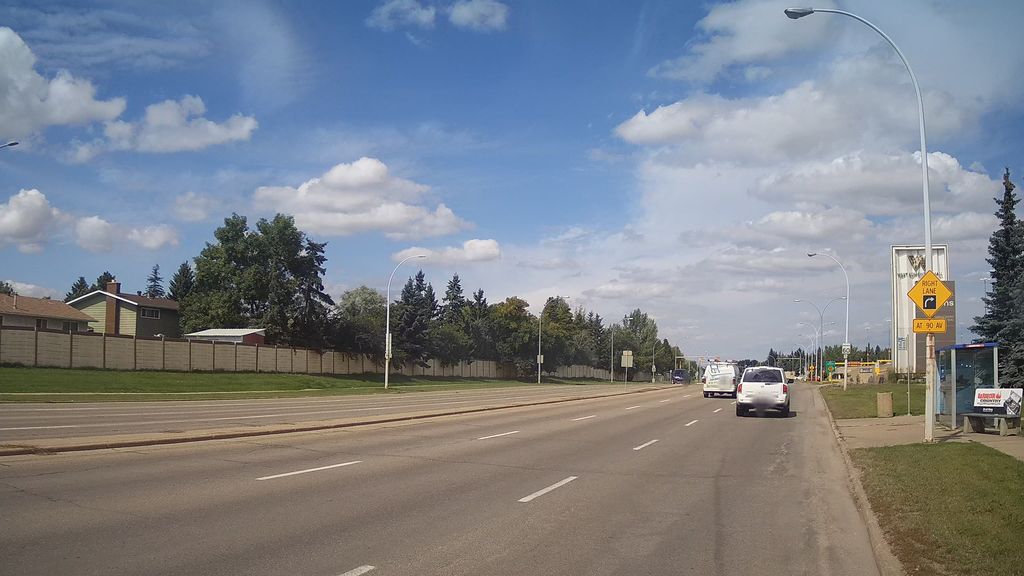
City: edmonton